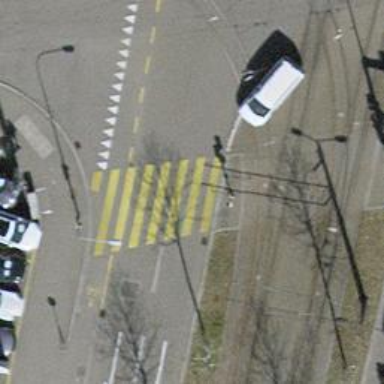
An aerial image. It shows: Kerb barrier.